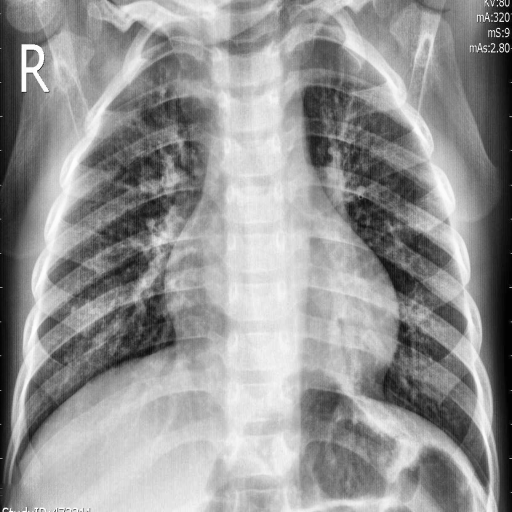
Finding: PNEUMONIA